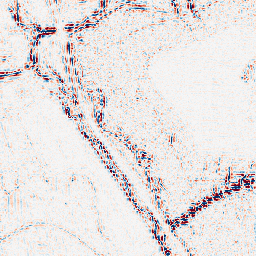
Category: wavelet
Decomposition family: wavelet_biorthogonal
Decomposition parameters: wavelet: bior2.4
level: 2
Upsampling method: edge_directed
Upsampling parameters: scale: 2
Upsampling scale: 2